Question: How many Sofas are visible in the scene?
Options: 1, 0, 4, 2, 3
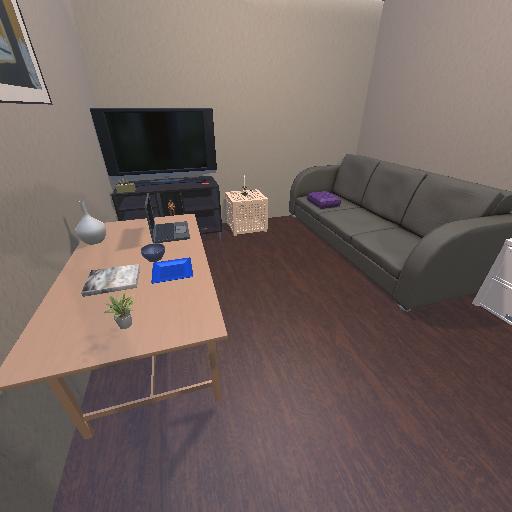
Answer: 1